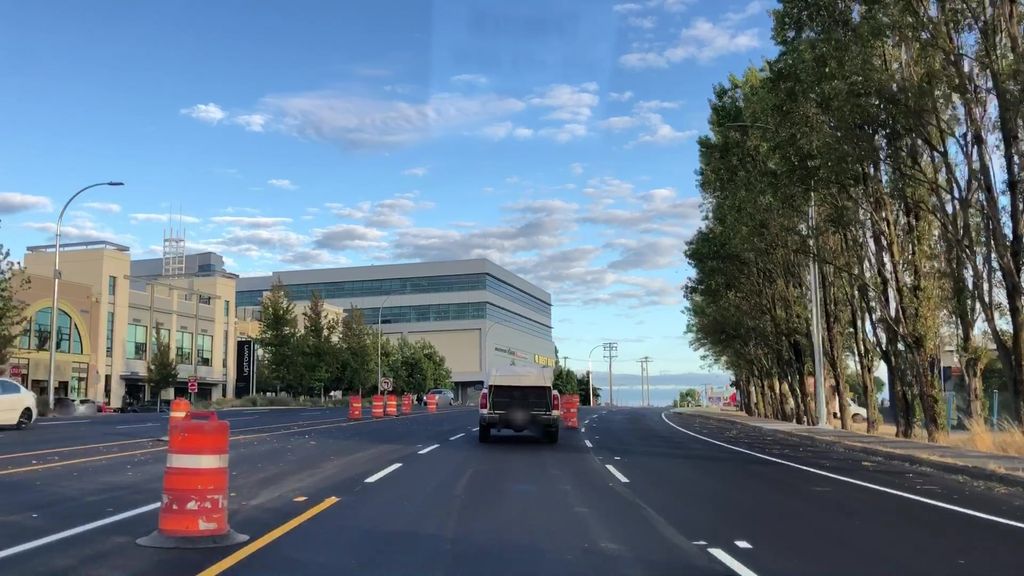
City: victoria